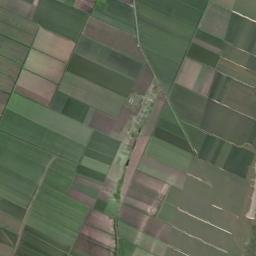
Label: rectangular_farmland